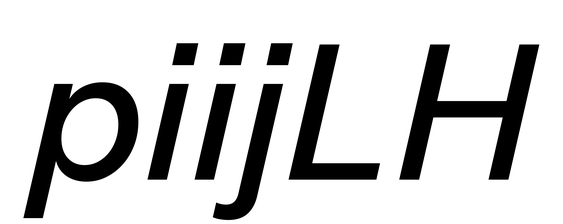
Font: InstrumentSans-Italic_Medium_Italic